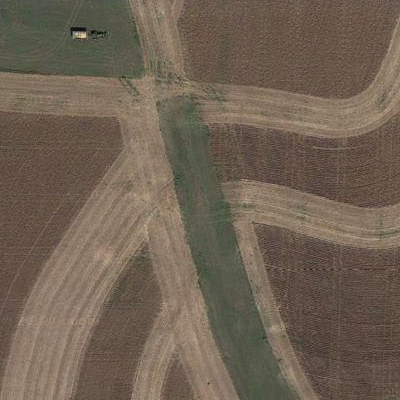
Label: bField